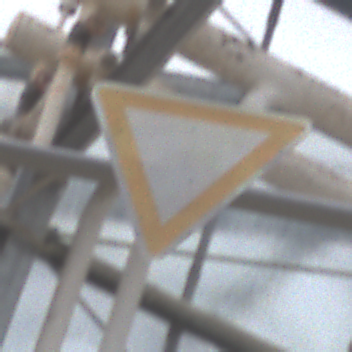
Verkehrszeichen: VorfahrtGewaehren
Umgebung: Roofed, Special
Tageszeit: Midday
Wetter: Overcast
Licht: Natural
Jahreszeit: NotSpecified
Kontrast: LowContrast